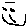
Label: smiley face